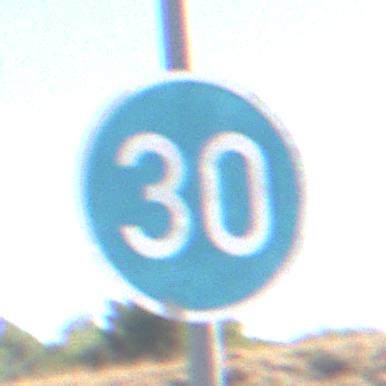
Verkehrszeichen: VorgeschriebeneMindestgeschwindigkeit
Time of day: Midday
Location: Outdoor (RoadRail)
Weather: Clear
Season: Summer
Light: Natural